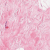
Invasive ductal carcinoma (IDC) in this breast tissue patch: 0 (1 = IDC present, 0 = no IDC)